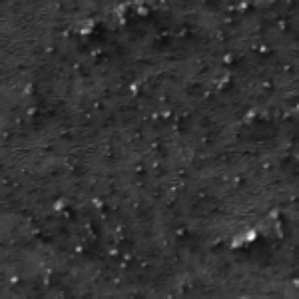
Label: frost